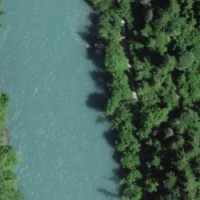
EUNIS habitat code: 15
Species observed at this site:
Platanthera bifolia
Epipactis helleborine
Prunus spinosa
Cinclus cinclus